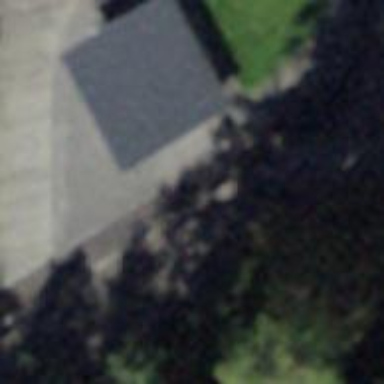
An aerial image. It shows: Garage.